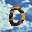
Label: 0